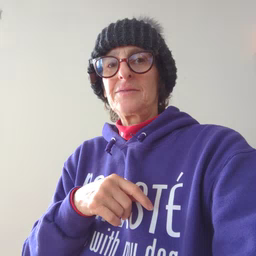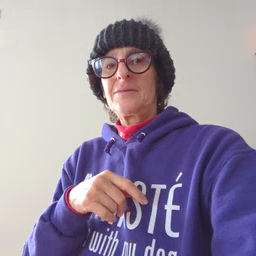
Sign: cry